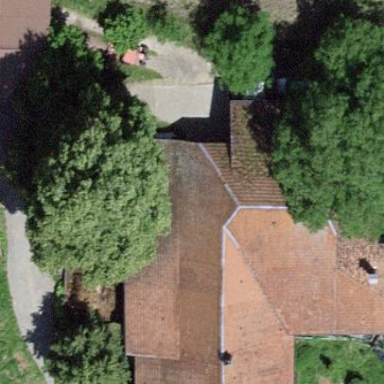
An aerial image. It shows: Farm building.